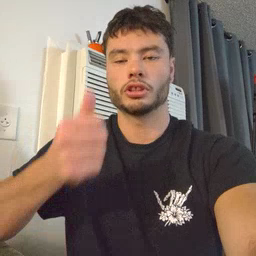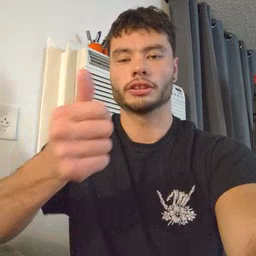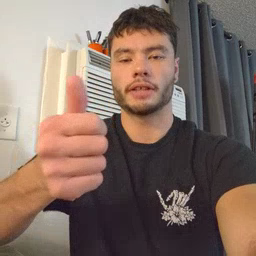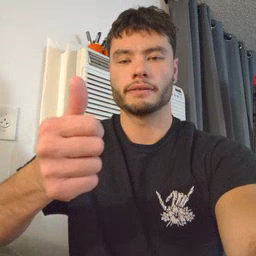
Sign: yourself